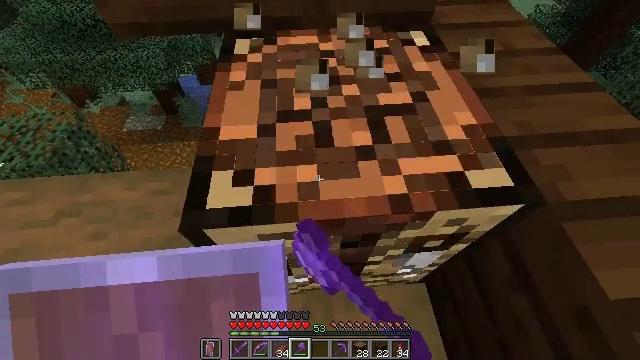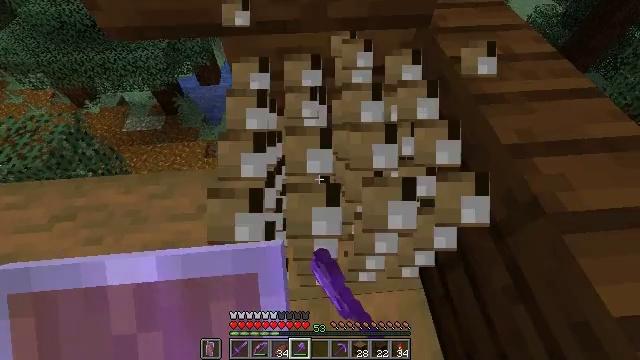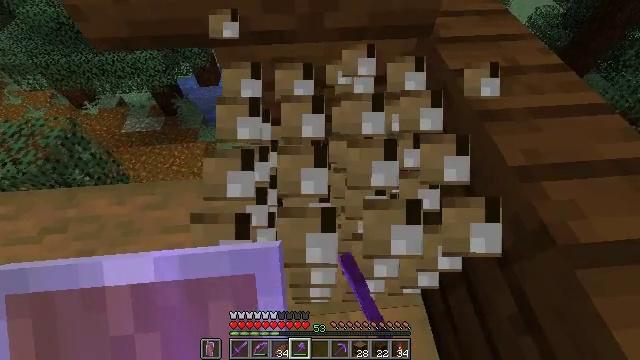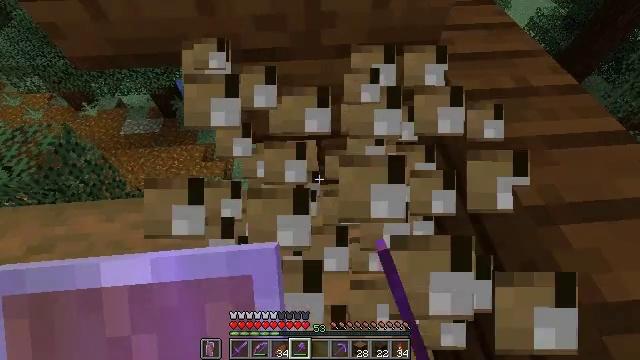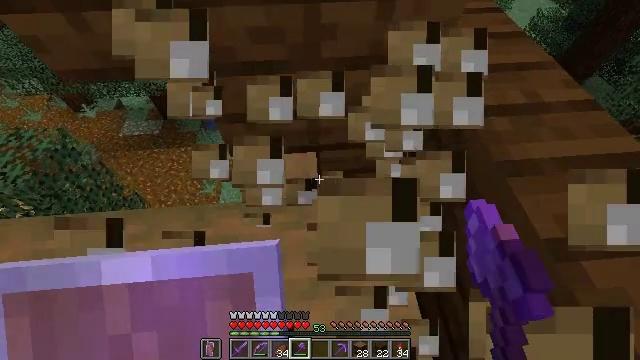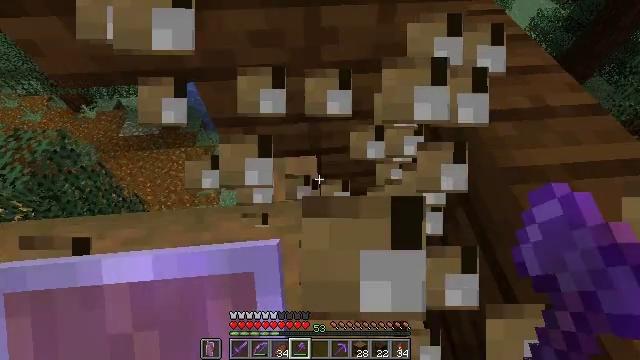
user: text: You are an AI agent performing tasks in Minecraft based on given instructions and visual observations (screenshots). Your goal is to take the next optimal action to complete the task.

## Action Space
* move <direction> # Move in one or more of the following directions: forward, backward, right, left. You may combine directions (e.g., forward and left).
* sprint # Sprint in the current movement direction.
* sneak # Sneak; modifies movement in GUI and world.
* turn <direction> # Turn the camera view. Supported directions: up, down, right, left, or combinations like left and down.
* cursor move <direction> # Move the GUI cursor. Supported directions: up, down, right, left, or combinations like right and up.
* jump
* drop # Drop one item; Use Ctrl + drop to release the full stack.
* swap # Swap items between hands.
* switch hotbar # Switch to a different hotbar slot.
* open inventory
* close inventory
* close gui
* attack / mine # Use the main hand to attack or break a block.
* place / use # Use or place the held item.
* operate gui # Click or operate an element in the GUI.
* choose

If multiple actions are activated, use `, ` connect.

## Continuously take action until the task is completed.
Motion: motion action
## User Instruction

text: Left click on the crafting table
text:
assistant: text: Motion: move forward, attack / mine
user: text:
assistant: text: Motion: move forward
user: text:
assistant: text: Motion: no_op
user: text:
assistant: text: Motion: no_op
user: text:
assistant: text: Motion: no_op
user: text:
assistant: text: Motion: no_op